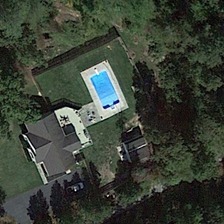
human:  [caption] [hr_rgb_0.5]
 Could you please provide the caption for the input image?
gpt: a building with a swimming pool is surrounded by many green trees .

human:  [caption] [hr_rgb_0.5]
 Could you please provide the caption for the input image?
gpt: a building with a swimming pool is surrounded by many green trees .

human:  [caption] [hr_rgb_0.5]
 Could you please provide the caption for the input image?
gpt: a building with a swimming pool is surrounded by many green trees .

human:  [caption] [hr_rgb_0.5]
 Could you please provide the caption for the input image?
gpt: a building with a swimming pool is surrounded by many green trees .

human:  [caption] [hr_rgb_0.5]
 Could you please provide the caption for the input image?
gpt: a building with a swimming pool is surrounded by many green trees .